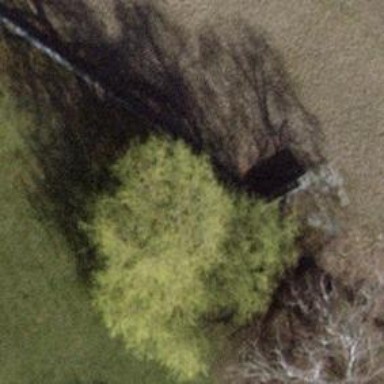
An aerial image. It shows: Beautiful tree in nature.